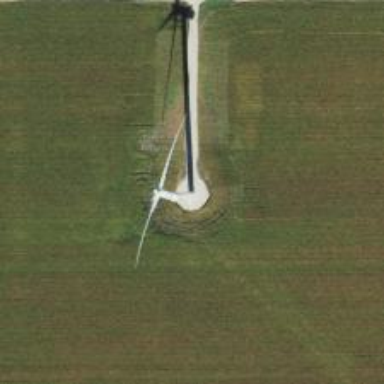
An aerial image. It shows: Wind power generator with horizontal axis wind turbine manufactured by Vestas.